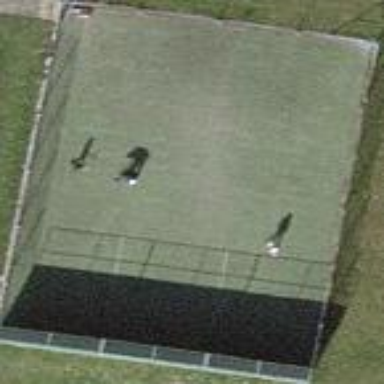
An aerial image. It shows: Pitch for leisure activities.